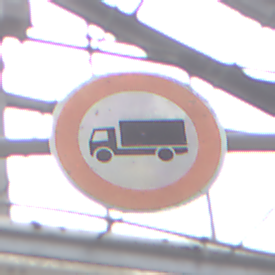
Verkehrszeichen: VerbotFuerKraftfahrzeugeUeberDreiKommaFuenfTonnen
Umgebung: Roofed, Special
Tageszeit: Midday
Wetter: Overcast
Licht: Natural
Jahreszeit: NotSpecified
Kontrast: LowContrast